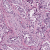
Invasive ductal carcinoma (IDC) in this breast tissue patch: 1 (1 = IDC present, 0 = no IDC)